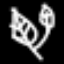
Label: leaf